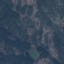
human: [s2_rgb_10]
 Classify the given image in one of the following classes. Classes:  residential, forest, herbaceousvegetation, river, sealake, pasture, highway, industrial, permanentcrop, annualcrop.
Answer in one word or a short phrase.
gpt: HerbaceousVegetation